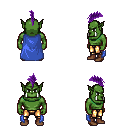
a pixel art fantasy rpg character, male body template, orc, green skin, blue cape, gold greaves, purple mohawk hairstyle, brown shoes, four views (front, back, left, right), 2x2 character sprite sheet, small pixel art, hard edges, no anti-aliasing